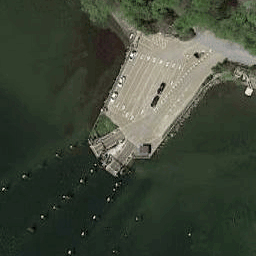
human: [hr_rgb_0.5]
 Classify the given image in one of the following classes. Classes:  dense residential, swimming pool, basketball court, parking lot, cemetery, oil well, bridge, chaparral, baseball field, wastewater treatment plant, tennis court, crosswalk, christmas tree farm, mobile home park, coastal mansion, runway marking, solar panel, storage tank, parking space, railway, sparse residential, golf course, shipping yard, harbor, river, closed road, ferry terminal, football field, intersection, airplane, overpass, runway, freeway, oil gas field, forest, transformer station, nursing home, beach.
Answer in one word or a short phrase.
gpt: ferry terminal